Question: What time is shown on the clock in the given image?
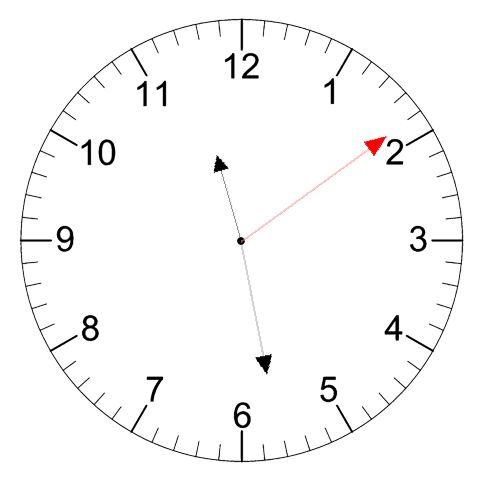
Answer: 11:28:09